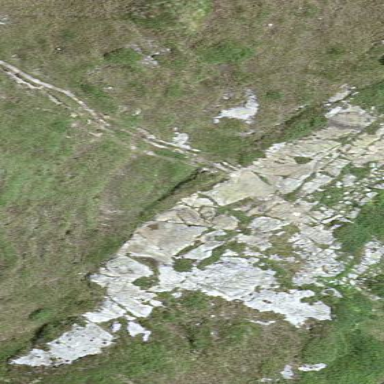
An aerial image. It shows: Landscape dominated by bare rock.